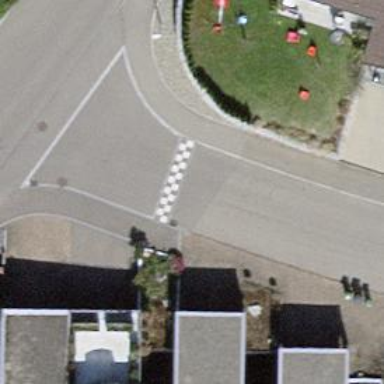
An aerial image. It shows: Residential road with asphalt surface and sidewalks on both sides.